Question: I've been developing an android application using Xamarin. It's been working great until today when I updated Xamarin and the Android-SDKs and all of a sudden I get the following error message:
"Error initializing task PropertyGroup: Not registered task PropertyGroup."
'''
<?xml version="1.0" encoding="utf-8"?>
<Project DefaultTargets="Build" ToolsVersion="4.0" xmlns="http://schemas.microsoft.com/developer/msbuild/2003">
<PropertyGroup>
<Configuration Condition=" '$(Configuration)' == '' ">Debug</Configuration>
<Platform Condition=" '$(Platform)' == '' ">AnyCPU</Platform>
<ProductVersion>10.0.0</ProductVersion>
<SchemaVersion>2.0</SchemaVersion>
<ProjectGuid>{BCE0722A-D10F-4FBA-8415-13FA2CCF2ED9}</ProjectGuid>
<ProjectTypeGuids>{EFBA0AD7-5A72-4C68-AF49-83D382785DCF};{FAE04EC0-301F-11D3-BF4B-00C04F79EFBC}</ProjectTypeGuids>
<OutputType>Library</OutputType>
<RootNamespace>InspectAdminClientAndroid</RootNamespace>
<MonoAndroidResourcePrefix>Resources</MonoAndroidResourcePrefix>
<MonoAndroidAssetsPrefix>Assets</MonoAndroidAssetsPrefix>
<AndroidResgenClass>Resource</AndroidResgenClass>
<AndroidApplication>True</AndroidApplication>
<AndroidResgenFile>Resources\Resource.designer.cs</AndroidResgenFile>
<AssemblyName>InspectAdminClientAndroid</AssemblyName>
<AndroidManifest>Properties\AndroidManifest.xml</AndroidManifest>
</PropertyGroup>
<PropertyGroup Condition=" '$(Configuration)|$(Platform)' == 'Debug|AnyCPU' ">
<DebugSymbols>true</DebugSymbols>
<DebugType>full</DebugType>
<Optimize>false</Optimize>
<OutputPath>bin\Debug</OutputPath>
<DefineConstants>DEBUG;</DefineConstants>
<ErrorReport>prompt</ErrorReport>
<WarningLevel>4</WarningLevel>
<ConsolePause>false</ConsolePause>
<AndroidLinkMode>None</AndroidLinkMode>
</PropertyGroup>
<PropertyGroup Condition=" '$(Configuration)|$(Platform)' == 'Release|AnyCPU' ">
<DebugType>full</DebugType>
<Optimize>true</Optimize>
<OutputPath>bin\Release</OutputPath>
<ErrorReport>prompt</ErrorReport>
<WarningLevel>4</WarningLevel>
<ConsolePause>false</ConsolePause>
<AndroidUseSharedRuntime>false</AndroidUseSharedRuntime>
</PropertyGroup>
<ItemGroup>
<Reference Include="System" />
<Reference Include="System.Xml" />
<Reference Include="System.Core" />
<Reference Include="Mono.Android" />
<Reference Include="Newtonsoft.Json">
<HintPath>..\..\Downloads\Json50r6\Bin\Portable40\Newtonsoft.Json.dll</HintPath>
</Reference>
</ItemGroup>
<ItemGroup>
<Compile Include="Resources\Resource.designer.cs" />
<Compile Include="Properties\AssemblyInfo.cs" />
<Compile Include="Activities\LoginActivity.cs" />
<Compile Include="Activities\CustomerAliasActivity.cs" />
<Compile Include="Activities\LoadSettingsActivity.cs" />
<Compile Include="Activities\LoadingObjectsActivity.cs" />
<Compile Include="Activities\ObjectListActivity.cs" />
<Compile Include="Activities\ObjectDetailsActivity.cs" />
<Compile Include="Activities\LoadingInspectionsActivity.cs" />
<Compile Include="Activities\InspectionListActivity.cs" />
<Compile Include="Activities\InspectionDetailsActivity.cs" />
<Compile Include="Activities\AboutActivity.cs" />
<Compile Include="Activities\ChooseUserActivity.cs" />
</ItemGroup>
<ItemGroup>
<None Include="Resources\AboutResources.txt" />
<None Include="Assets\AboutAssets.txt" />
<None Include="Properties\AndroidManifest.xml" />
</ItemGroup>
<ItemGroup>
<AndroidResource Include="Resources\values\Strings.xml" />
<AndroidResource Include="Resources\layout\Login.axml" />
<AndroidResource Include="Resources\values\Colors.xml" />
<AndroidResource Include="Resources\layout\CustomerAlias.axml" />
<AndroidResource Include="Resources\layout\LoadingObjects.axml" />
<AndroidResource Include="Resources\layout\ObjectDetails.axml" />
<AndroidResource Include="Resources\layout\LoadingSettings.axml" />
<AndroidResource Include="Resources\layout\LoadingInspections.axml" />
<AndroidResource Include="Resources\layout\InspectionDetails.axml" />
<AndroidResource Include="Resources\layout\About.axml" />
<AndroidResource Include="Resources\drawable\bg_property_description.xml" />
<AndroidResource Include="Resources\drawable\bg_property_position_info.xml" />
<AndroidResource Include="Resources\drawable\expandablegroup_gradient.xml" />
<AndroidResource Include="Resources\drawable\expandablegroup_title_gradient.xml" />
<AndroidResource Include="Resources\drawable\expandablegroup_vertical_gradient.xml" />
<AndroidResource Include="Resources\drawable\ic_checkbox.xml" />
<AndroidResource Include="Resources\drawable\ic_radio.xml" />
<AndroidResource Include="Resources\drawable\login_background.xml" />
<AndroidResource Include="Resources\drawable\slidingmenu_background.xml" />
<AndroidResource Include="Resources\drawable\slidingmenu_item_background.xml" />
<AndroidResource Include="Resources\drawable\slidingmenu_item_color.xml" />
<AndroidResource Include="Resources\drawable\slidingmenu_item_subtext_color.xml" />
<AndroidResource Include="Resources\drawable\slidingmenu_item_text_color.xml" />
<AndroidResource Include="Resources\drawable\slidingmenu_shadows.xml" />
<AndroidResource Include="Resources\drawable\upgrade_button_background.xml" />
<AndroidResource Include="Resources\drawable-hdpi\ic_action_cancel.png" />
<AndroidResource Include="Resources\drawable-hdpi\ic_action_create_inspection.png" />
<AndroidResource Include="Resources\drawable-hdpi\ic_action_create_object.png" />
<AndroidResource Include="Resources\drawable-hdpi\ic_action_delete.png" />
<AndroidResource Include="Resources\drawable-hdpi\ic_action_details.png" />
<AndroidResource Include="Resources\drawable-hdpi\ic_action_done.png" />
<AndroidResource Include="Resources\drawable-hdpi\ic_action_done_holo_light.png" />
<AndroidResource Include="Resources\drawable-hdpi\ic_action_edit.png" />
<AndroidResource Include="Resources\drawable-hdpi\ic_action_get_position.png" />
<AndroidResource Include="Resources\drawable-hdpi\ic_action_messages.png" />
<AndroidResource Include="Resources\drawable-hdpi\ic_action_new_messages.png" />
<AndroidResource Include="Resources\drawable-hdpi\ic_action_object.png" />
<AndroidResource Include="Resources\drawable-hdpi\ic_action_refresh.png" />
<AndroidResource Include="Resources\drawable-hdpi\ic_checkbox_checked.png" />
<AndroidResource Include="Resources\drawable-hdpi\ic_checkbox_unchecked.png" />
<AndroidResource Include="Resources\drawable-hdpi\ic_coordinate.png" />
<AndroidResource Include="Resources\drawable-hdpi\ic_create_object.png" />
<AndroidResource Include="Resources\drawable-hdpi\ic_delete.png" />
<AndroidResource Include="Resources\drawable-hdpi\ic_edit.png" />
<AndroidResource Include="Resources\drawable-hdpi\ic_image.png" />
<AndroidResource Include="Resources\drawable-hdpi\ic_image_missing.png" />
<AndroidResource Include="Resources\drawable-hdpi\ic_inspection.png" />
<AndroidResource Include="Resources\drawable-hdpi\ic_inspection_list.png" />
<AndroidResource Include="Resources\drawable-hdpi\ic_launcher.png" />
<AndroidResource Include="Resources\drawable-hdpi\ic_list_finished.png" />
<AndroidResource Include="Resources\drawable-hdpi\ic_list_locked.png" />
<AndroidResource Include="Resources\drawable-hdpi\ic_list_new.png" />
<AndroidResource Include="Resources\drawable-hdpi\ic_list_not_locked.png" />
<AndroidResource Include="Resources\drawable-hdpi\ic_list_started.png" />
<AndroidResource Include="Resources\drawable-hdpi\ic_list_sync_on.png" />
<AndroidResource Include="Resources\drawable-hdpi\ic_list_synchronized.png" />
<AndroidResource Include="Resources\drawable-hdpi\ic_list_unsynchronized.png" />
<AndroidResource Include="Resources\drawable-hdpi\ic_logout.png" />
<AndroidResource Include="Resources\drawable-hdpi\ic_mandatory.png" />
<AndroidResource Include="Resources\drawable-hdpi\ic_mandatory_large.png" />
<AndroidResource Include="Resources\drawable-hdpi\ic_object.png" />
<AndroidResource Include="Resources\drawable-hdpi\ic_object_list.png" />
<AndroidResource Include="Resources\drawable-hdpi\ic_radio_checked.png" />
<AndroidResource Include="Resources\drawable-hdpi\ic_radio_unchecked.png" />
<AndroidResource Include="Resources\drawable-hdpi\ic_set_position.png" />
<AndroidResource Include="Resources\drawable-ldpi\ic_launcher.png" />
<AndroidResource Include="Resources\drawable-mdpi\ic_action_cancel.png" />
<AndroidResource Include="Resources\drawable-mdpi\ic_action_copy.png" />
<AndroidResource Include="Resources\drawable-mdpi\ic_action_create_inspection.png" />
<AndroidResource Include="Resources\drawable-mdpi\ic_action_create_object.png" />
<AndroidResource Include="Resources\drawable-mdpi\ic_action_delete.png" />
<AndroidResource Include="Resources\drawable-mdpi\ic_action_details.png" />
<AndroidResource Include="Resources\drawable-mdpi\ic_action_done.png" />
<AndroidResource Include="Resources\drawable-mdpi\ic_action_done_holo_light.png" />
<AndroidResource Include="Resources\drawable-mdpi\ic_action_edit.png" />
<AndroidResource Include="Resources\drawable-mdpi\ic_action_get_position.png" />
<AndroidResource Include="Resources\drawable-mdpi\ic_action_messages.png" />
<AndroidResource Include="Resources\drawable-mdpi\ic_action_new_messages.png" />
<AndroidResource Include="Resources\drawable-mdpi\ic_action_object.png" />
<AndroidResource Include="Resources\drawable-mdpi\ic_action_paste.png" />
<AndroidResource Include="Resources\drawable-mdpi\ic_action_refresh.png" />
<AndroidResource Include="Resources\drawable-mdpi\ic_action_user.png" />
<AndroidResource Include="Resources\drawable-mdpi\ic_checkbox_checked.png" />
<AndroidResource Include="Resources\drawable-mdpi\ic_checkbox_unchecked.png" />
<AndroidResource Include="Resources\drawable-mdpi\ic_coordinate.png" />
<AndroidResource Include="Resources\drawable-mdpi\ic_create_object.png" />
<AndroidResource Include="Resources\drawable-mdpi\ic_delete.png" />
<AndroidResource Include="Resources\drawable-mdpi\ic_edit.png" />
<AndroidResource Include="Resources\drawable-mdpi\ic_image.png" />
<AndroidResource Include="Resources\drawable-mdpi\ic_image_missing.png" />
<AndroidResource Include="Resources\drawable-mdpi\ic_inspection.png" />
<AndroidResource Include="Resources\drawable-mdpi\ic_inspection_list.png" />
<AndroidResource Include="Resources\drawable-mdpi\ic_launcher.png" />
<AndroidResource Include="Resources\drawable-mdpi\ic_list_finished.png" />
<AndroidResource Include="Resources\drawable-mdpi\ic_list_locked.png" />
<AndroidResource Include="Resources\drawable-mdpi\ic_list_new.png" />
<AndroidResource Include="Resources\drawable-mdpi\ic_list_not_locked.png" />
<AndroidResource Include="Resources\drawable-mdpi\ic_list_started.png" />
<AndroidResource Include="Resources\drawable-mdpi\ic_list_sync_on.png" />
<AndroidResource Include="Resources\drawable-mdpi\ic_list_synchronized.png" />
<AndroidResource Include="Resources\drawable-mdpi\ic_list_unsynchronized.png" />
<AndroidResource Include="Resources\drawable-mdpi\ic_logout.png" />
<AndroidResource Include="Resources\drawable-mdpi\ic_mandatory.png" />
<AndroidResource Include="Resources\drawable-mdpi\ic_mandatory_large.png" />
<AndroidResource Include="Resources\drawable-mdpi\ic_object.png" />
<AndroidResource Include="Resources\drawable-mdpi\ic_object_list.png" />
<AndroidResource Include="Resources\drawable-mdpi\ic_radio_checked.png" />
<AndroidResource Include="Resources\drawable-mdpi\ic_radio_unchecked.png" />
<AndroidResource Include="Resources\drawable-mdpi\ic_set_position.png" />
<AndroidResource Include="Resources\drawable-xhdpi\ic_action_cancel.png" />
<AndroidResource Include="Resources\drawable-xhdpi\ic_action_create_inspection.png" />
<AndroidResource Include="Resources\drawable-xhdpi\ic_action_create_object.png" />
<AndroidResource Include="Resources\drawable-xhdpi\ic_action_delete.png" />
<AndroidResource Include="Resources\drawable-xhdpi\ic_action_details.png" />
<AndroidResource Include="Resources\drawable-xhdpi\ic_action_done.png" />
<AndroidResource Include="Resources\drawable-xhdpi\ic_action_done_holo_light.png" />
<AndroidResource Include="Resources\drawable-xhdpi\ic_action_edit.png" />
<AndroidResource Include="Resources\drawable-xhdpi\ic_action_get_position.png" />
<AndroidResource Include="Resources\drawable-xhdpi\ic_action_messages.png" />
<AndroidResource Include="Resources\drawable-xhdpi\ic_action_new_messages.png" />
<AndroidResource Include="Resources\drawable-xhdpi\ic_action_object.png" />
<AndroidResource Include="Resources\drawable-xhdpi\ic_action_refresh.png" />
<AndroidResource Include="Resources\drawable-xhdpi\ic_checkbox_checked.png" />
<AndroidResource Include="Resources\drawable-xhdpi\ic_checkbox_unchecked.png" />
<AndroidResource Include="Resources\drawable-xhdpi\ic_coordinate.png" />
<AndroidResource Include="Resources\drawable-xhdpi\ic_create_object.png" />
<AndroidResource Include="Resources\drawable-xhdpi\ic_delete.png" />
<AndroidResource Include="Resources\drawable-xhdpi\ic_edit.png" />
<AndroidResource Include="Resources\drawable-xhdpi\ic_image.png" />
<AndroidResource Include="Resources\drawable-xhdpi\ic_image_missing.png" />
<AndroidResource Include="Resources\drawable-xhdpi\ic_inspection.png" />
<AndroidResource Include="Resources\drawable-xhdpi\ic_inspection_list.png" />
<AndroidResource Include="Resources\drawable-xhdpi\ic_launcher.png" />
<AndroidResource Include="Resources\drawable-xhdpi\ic_list_finished.png" />
<AndroidResource Include="Resources\drawable-xhdpi\ic_list_locked.png" />
<AndroidResource Include="Resources\drawable-xhdpi\ic_list_new.png" />
<AndroidResource Include="Resources\drawable-xhdpi\ic_list_started.png" />
<AndroidResource Include="Resources\drawable-xhdpi\ic_list_sync_on.png" />
<AndroidResource Include="Resources\drawable-xhdpi\ic_list_synchronized.png" />
<AndroidResource Include="Resources\drawable-xhdpi\ic_list_unsynchronized.png" />
<AndroidResource Include="Resources\drawable-xhdpi\ic_logout.png" />
<AndroidResource Include="Resources\drawable-xhdpi\ic_mandatory.png" />
<AndroidResource Include="Resources\drawable-xhdpi\ic_mandatory_large.png" />
<AndroidResource Include="Resources\drawable-xhdpi\ic_object.png" />
<AndroidResource Include="Resources\drawable-xhdpi\ic_object_list.png" />
<AndroidResource Include="Resources\drawable-xhdpi\ic_radio_checked.png" />
<AndroidResource Include="Resources\drawable-xhdpi\ic_radio_unchecked.png" />
<AndroidResource Include="Resources\drawable-xhdpi\ic_set_position.png" />
<AndroidResource Include="Resources\layout\login_header.xml" />
</ItemGroup>
<Import Project="$(MSBuildExtensionsPath)\Novell\Novell.MonoDroid.CSharp.targets" />
<ItemGroup>
<ProjectReference Include="..\InspectAdminClientCore\InspectAdminClientCore.csproj">
<Project>{E37CD97C-F662-48C3-9978-2643BE699997}</Project>
<Name>InspectAdminClientCore</Name>
</ProjectReference>
<ProjectReference Include="..\Core.Database\Core.Database.csproj">
<Project>{61E35A5F-193A-4EC9-9530-1281EFA2363D}</Project>
<Name>Core.Database</Name>
</ProjectReference>
</ItemGroup>
<ItemGroup>
<Folder Include="Activities\" />
<Folder Include="Resources\Color\" />
<Folder Include="Resources\drawable\" />
<Folder Include="Resources\drawable-hdpi\" />
<Folder Include="Resources\drawable-ldpi\" />
<Folder Include="Resources\drawable-mdpi\" />
<Folder Include="Resources\drawable-xhdpi\" />
</ItemGroup>
</Project>
'''

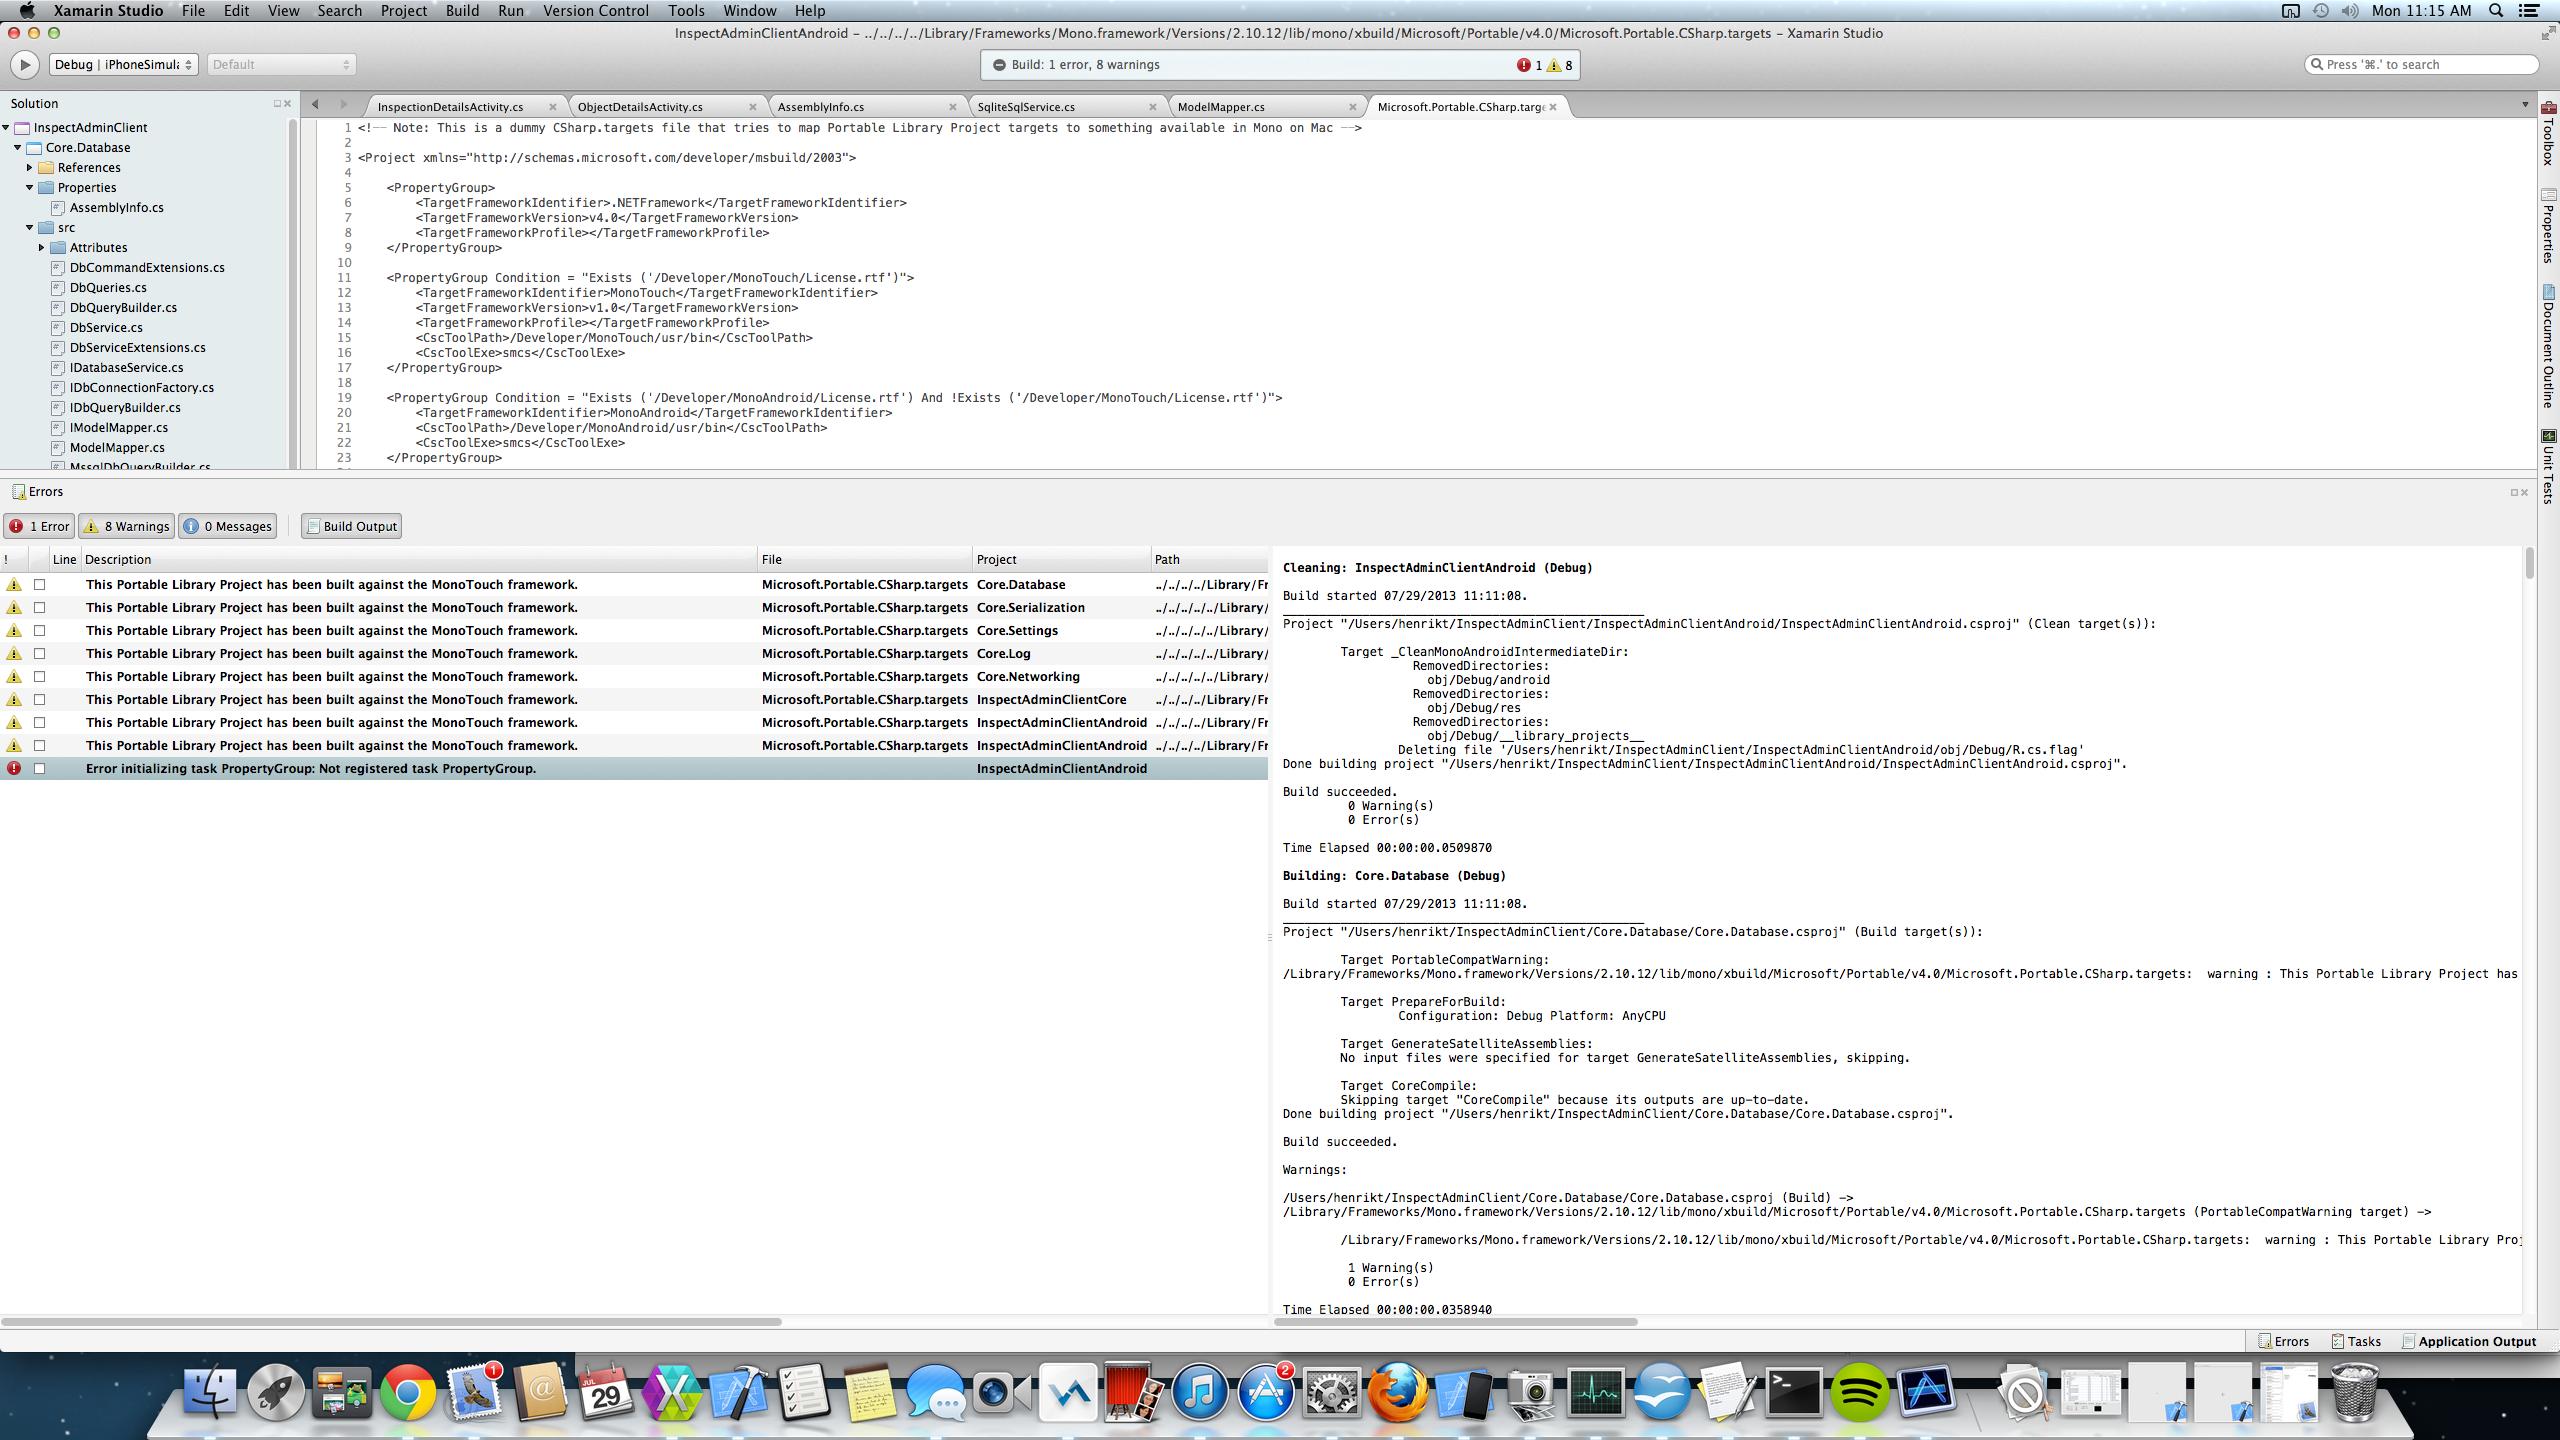
Answer: You need to use Mono 3.2 (or later) since Xamarin.Android 4.8 uses a different compiler than the previous versions which requires Mono 3.2. (Creds goes to Cheesebaron)